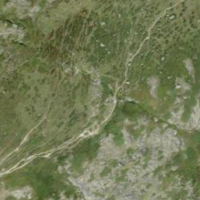
EUNIS habitat code: 23
Species observed at this site:
Asplenium viride